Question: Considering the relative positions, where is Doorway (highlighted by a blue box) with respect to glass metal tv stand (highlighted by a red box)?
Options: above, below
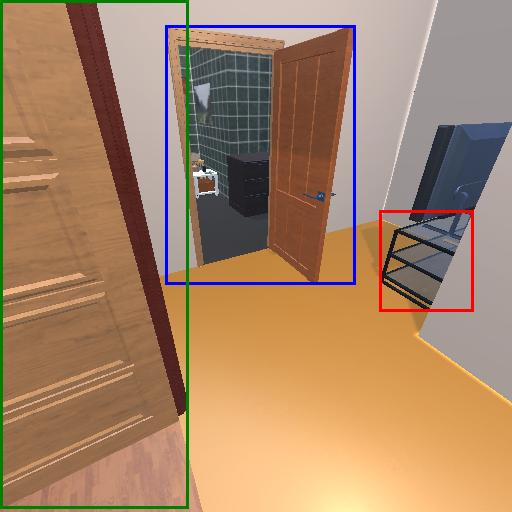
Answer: above